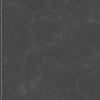
Atmospheric dust classification: dusty